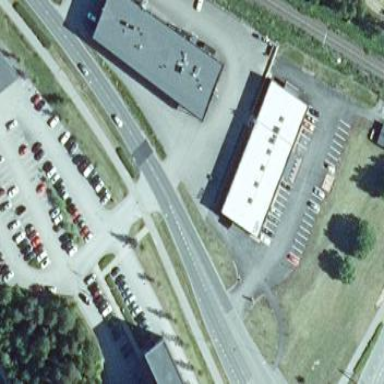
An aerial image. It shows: Commercial area.